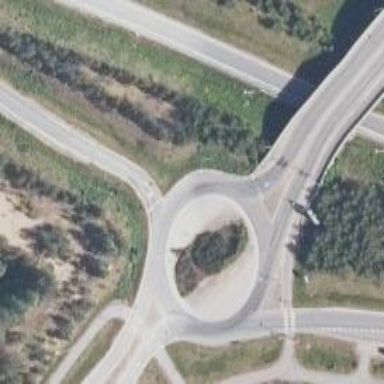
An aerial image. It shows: Asphalt road marked as trunk highway leading to roundabout.